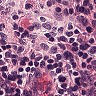
Metastatic tissue present: no